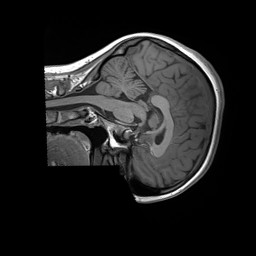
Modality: T1w
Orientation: sagittal
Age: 24
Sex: female
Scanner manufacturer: siemens
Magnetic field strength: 3 T
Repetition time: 1.8 s
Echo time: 0.00232 s